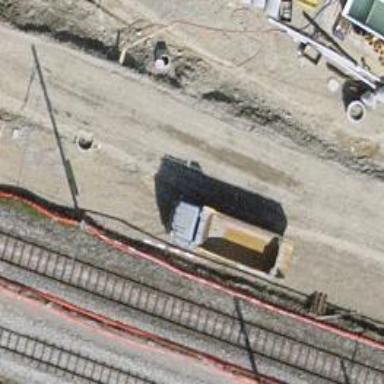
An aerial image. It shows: Siding railway track with electrified contact line.